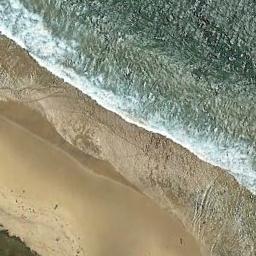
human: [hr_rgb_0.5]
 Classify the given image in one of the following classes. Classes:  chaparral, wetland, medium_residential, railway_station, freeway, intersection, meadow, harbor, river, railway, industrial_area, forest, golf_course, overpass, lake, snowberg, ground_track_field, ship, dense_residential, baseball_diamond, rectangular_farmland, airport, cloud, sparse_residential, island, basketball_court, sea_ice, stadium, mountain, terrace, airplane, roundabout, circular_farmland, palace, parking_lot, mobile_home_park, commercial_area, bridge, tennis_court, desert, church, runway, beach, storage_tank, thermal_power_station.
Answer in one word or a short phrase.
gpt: beach